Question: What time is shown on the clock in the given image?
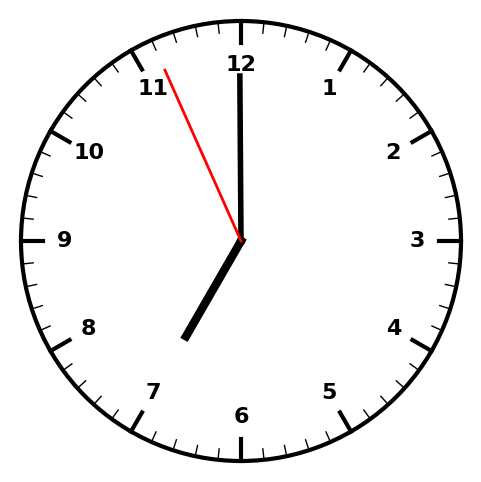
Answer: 06:59:56